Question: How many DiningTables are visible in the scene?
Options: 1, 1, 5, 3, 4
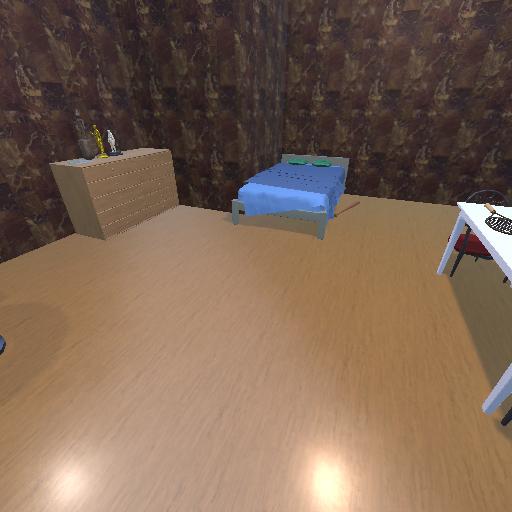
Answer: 1